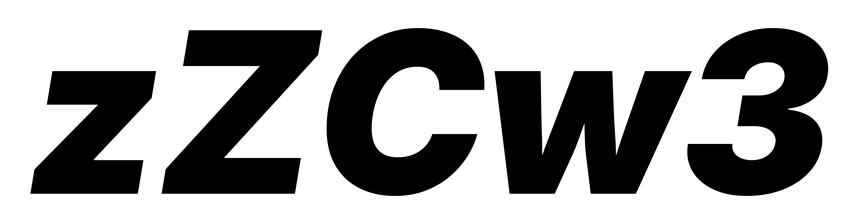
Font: Inter-Italic_Black_Italic